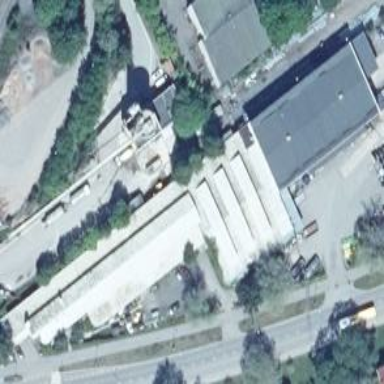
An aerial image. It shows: Industrial building.